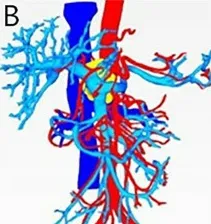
(A-I) The enhanced Computed Tomography (CT) and three-dimensional reconstruction performance and the intraoperative situation of case 3.
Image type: radiology (ct)